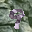
Label: 9